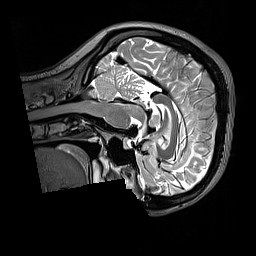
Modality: T2w
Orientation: sagittal
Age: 31
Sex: female
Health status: healthy
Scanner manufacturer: siemens
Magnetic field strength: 3 T
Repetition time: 3.2 s
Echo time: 0.568 s